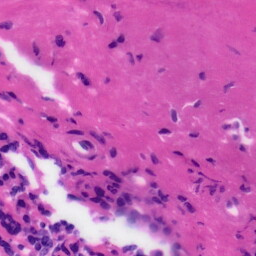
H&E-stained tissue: Tonsil